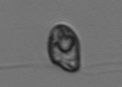
Label: flagellate_morphotype1